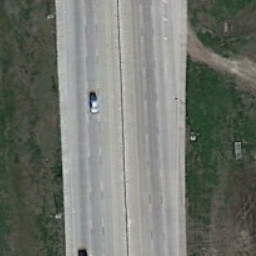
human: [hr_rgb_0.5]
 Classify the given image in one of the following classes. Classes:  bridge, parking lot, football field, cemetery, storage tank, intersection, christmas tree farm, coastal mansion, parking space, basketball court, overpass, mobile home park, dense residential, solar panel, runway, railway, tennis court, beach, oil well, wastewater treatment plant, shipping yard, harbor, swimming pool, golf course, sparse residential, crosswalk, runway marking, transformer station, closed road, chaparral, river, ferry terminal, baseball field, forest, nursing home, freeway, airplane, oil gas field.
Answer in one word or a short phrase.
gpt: freeway